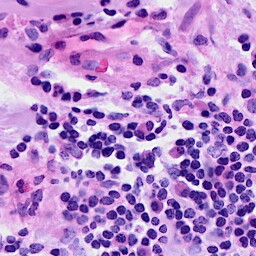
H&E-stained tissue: Breast